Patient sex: M
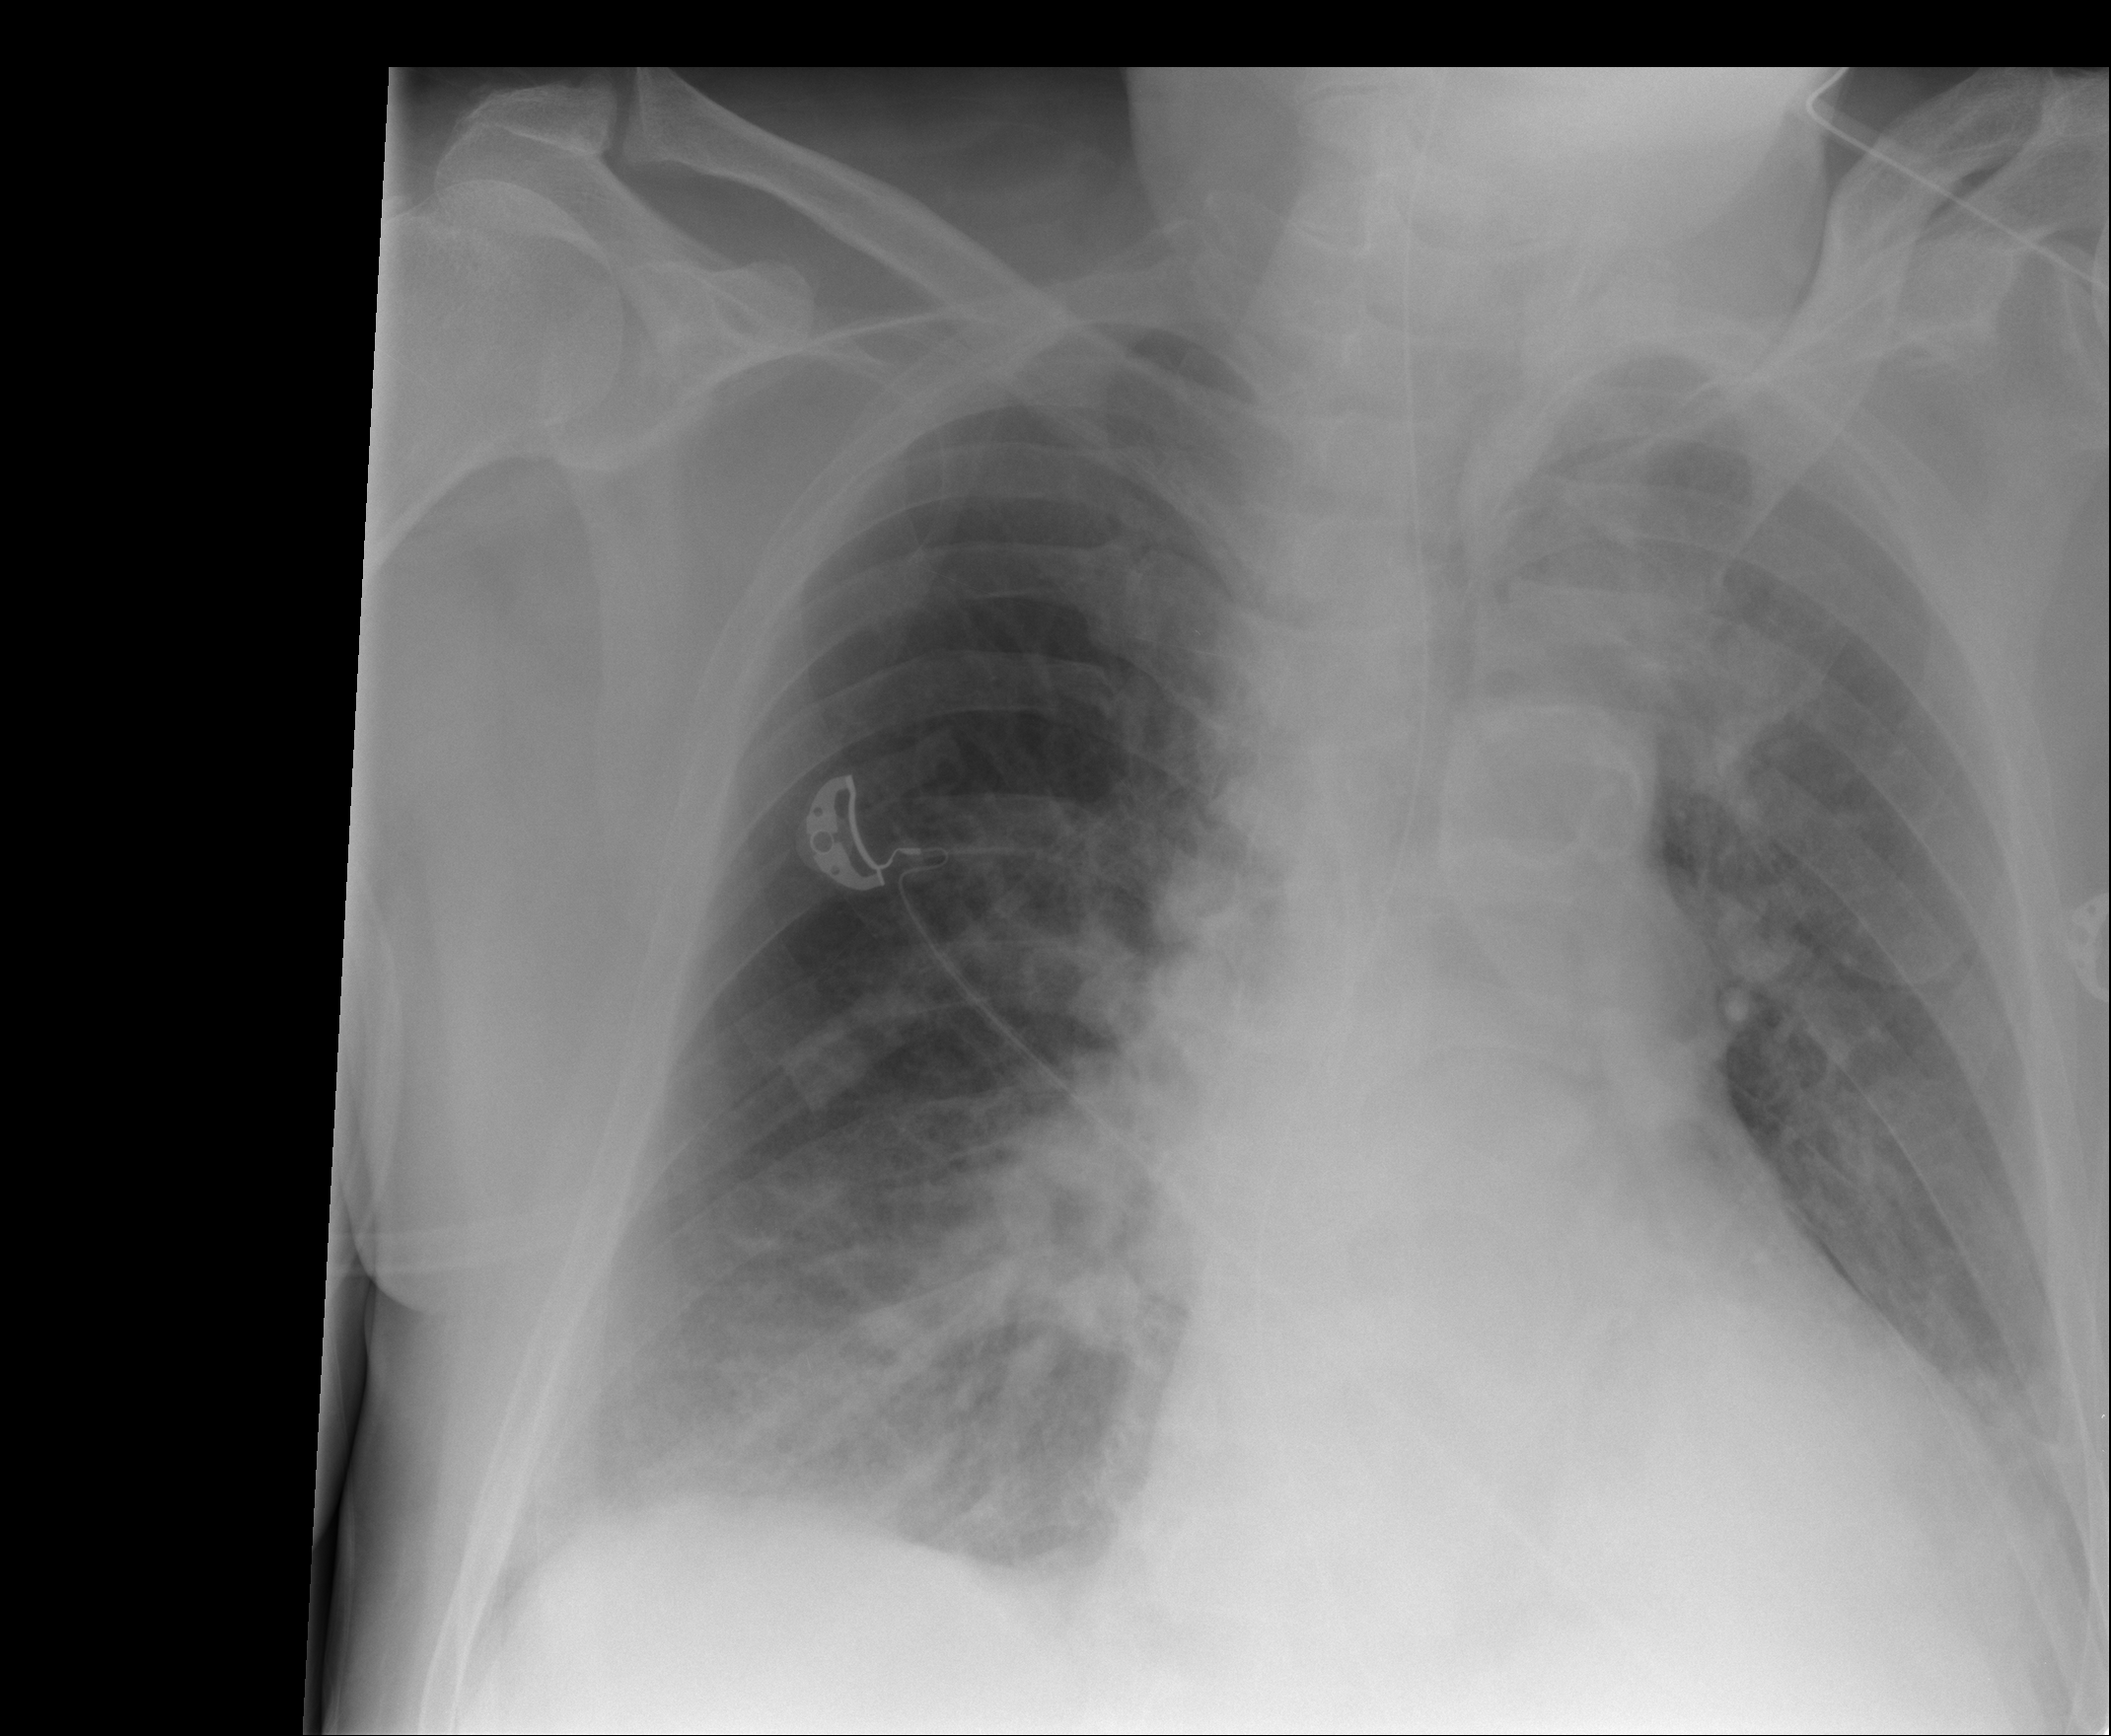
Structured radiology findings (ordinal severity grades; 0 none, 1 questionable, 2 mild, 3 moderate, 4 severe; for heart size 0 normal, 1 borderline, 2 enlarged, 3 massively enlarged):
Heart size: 2
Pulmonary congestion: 0
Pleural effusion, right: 0
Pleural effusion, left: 2
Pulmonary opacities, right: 3
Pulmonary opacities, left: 2
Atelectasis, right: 2
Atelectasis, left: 2